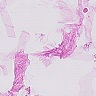
Metastatic tissue present: no